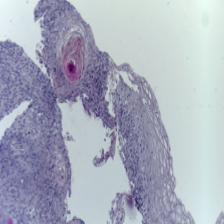
Diagnosis: OSCC